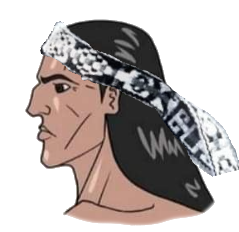
Label: 4_Yes_Chad